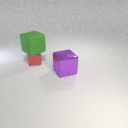
large purple metal cube in front of small red metal cube